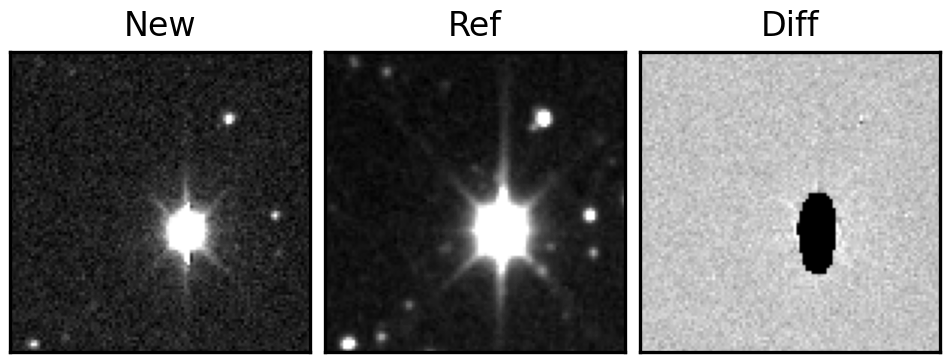
Label: bogus